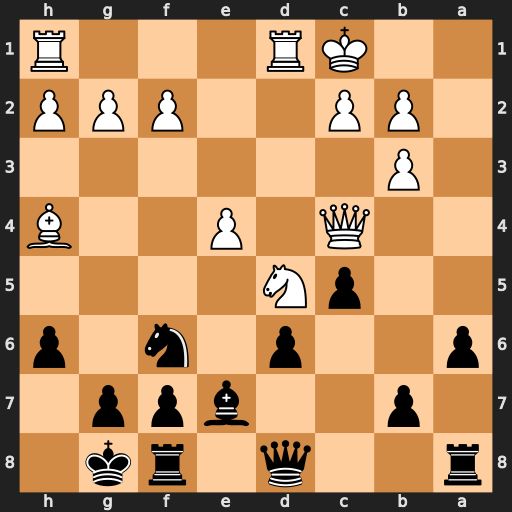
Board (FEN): r2q1rk1/1p2bpp1/p2p1n1p/2pN4/2Q1P2B/1P6/1PP2PPP/2KR3R
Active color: b
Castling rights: -
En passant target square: -
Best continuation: Nxd5 Qxd5 Bxh4